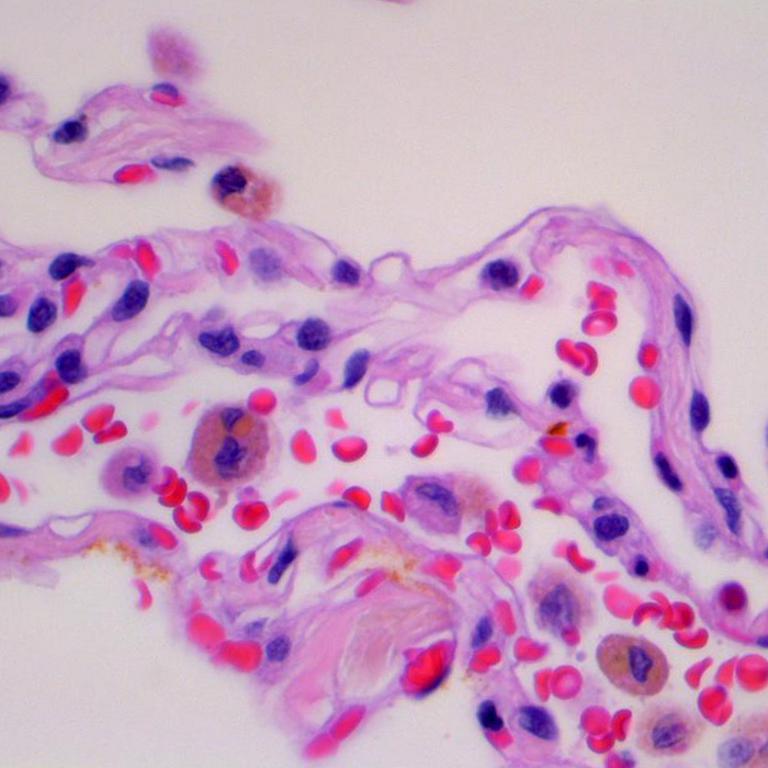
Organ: lung
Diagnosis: benign